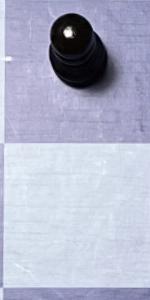
Label: Empty